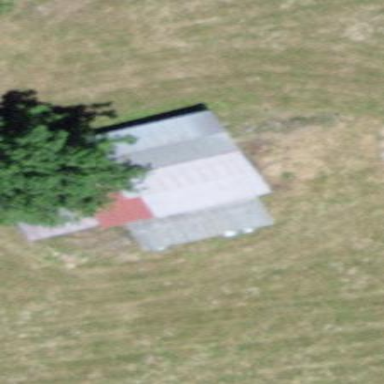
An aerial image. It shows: Rural barn.